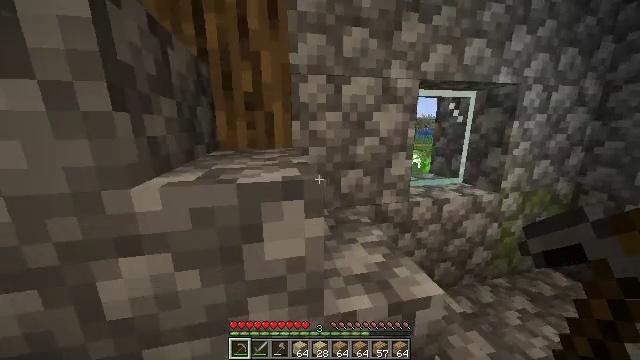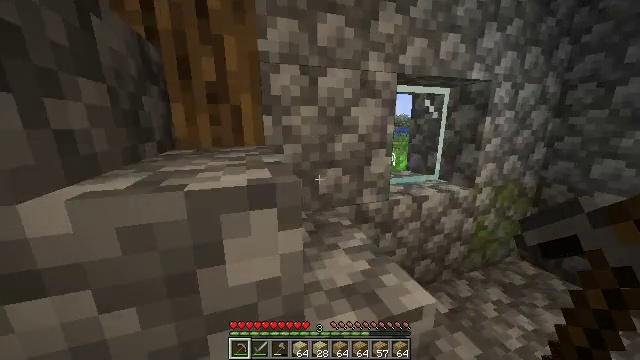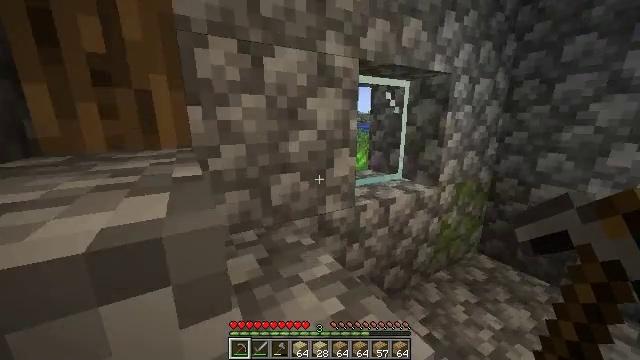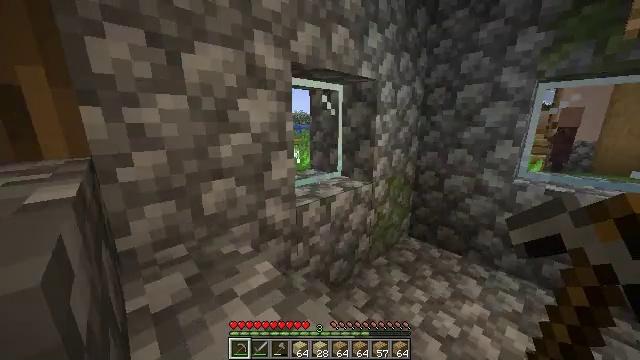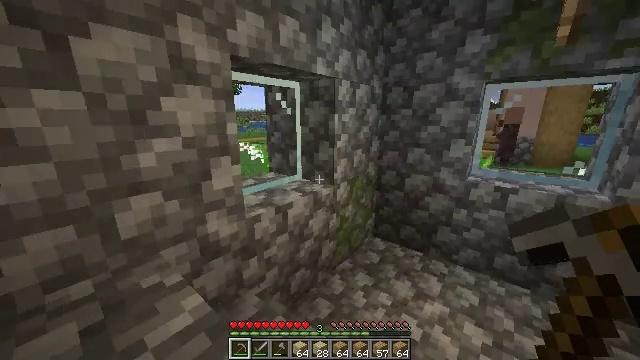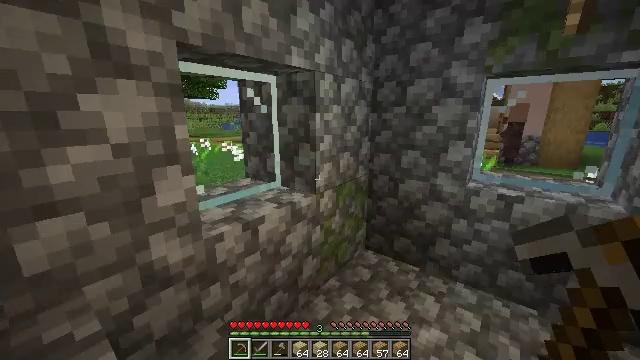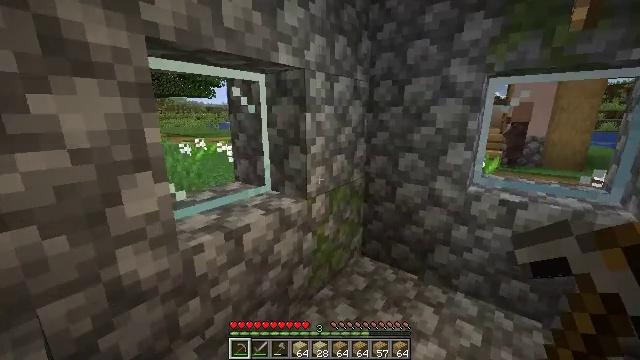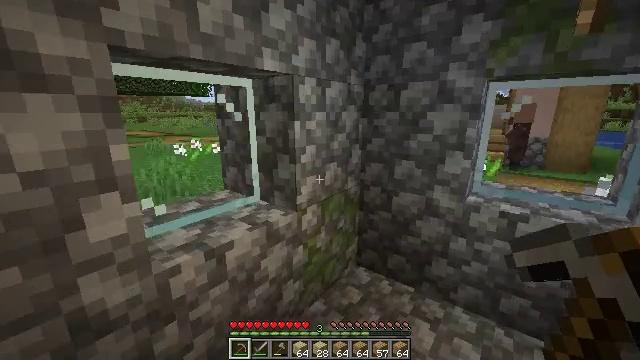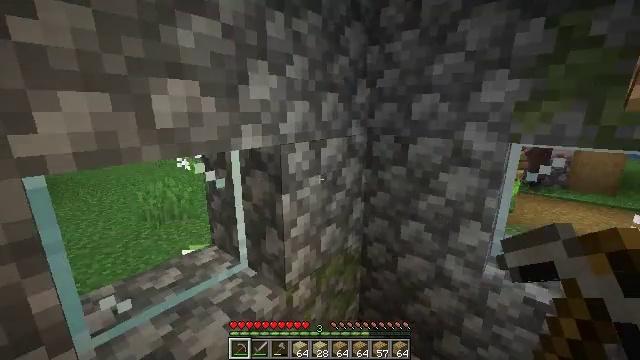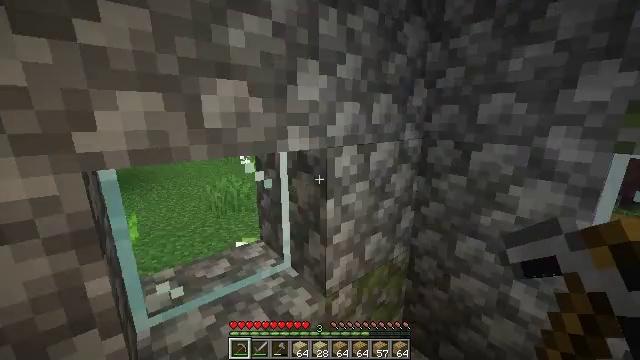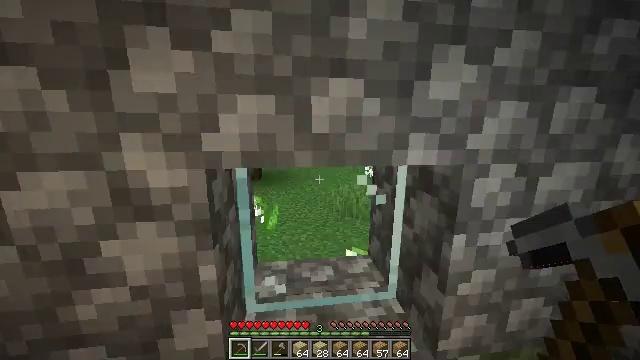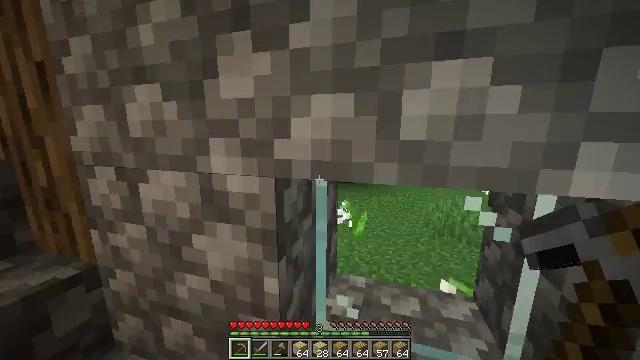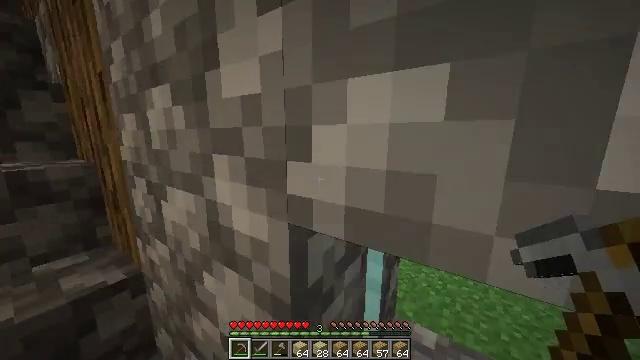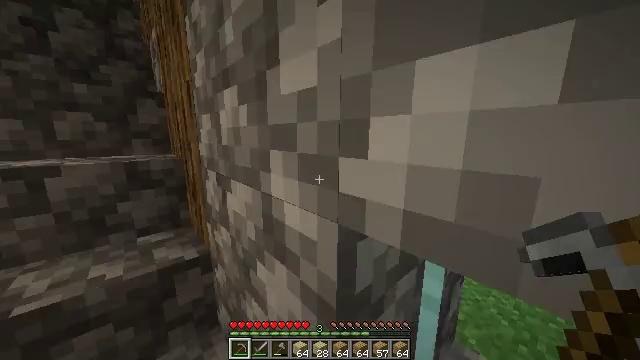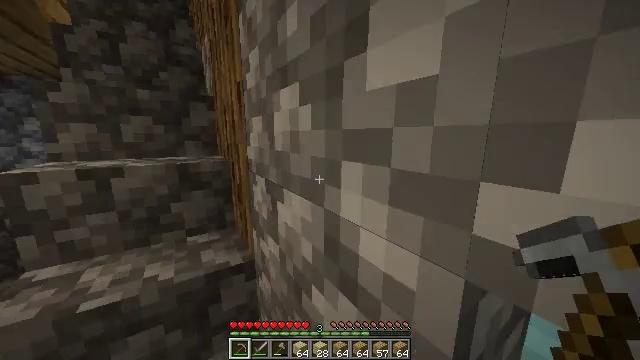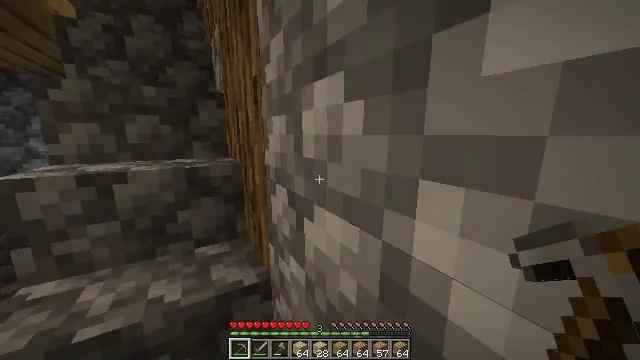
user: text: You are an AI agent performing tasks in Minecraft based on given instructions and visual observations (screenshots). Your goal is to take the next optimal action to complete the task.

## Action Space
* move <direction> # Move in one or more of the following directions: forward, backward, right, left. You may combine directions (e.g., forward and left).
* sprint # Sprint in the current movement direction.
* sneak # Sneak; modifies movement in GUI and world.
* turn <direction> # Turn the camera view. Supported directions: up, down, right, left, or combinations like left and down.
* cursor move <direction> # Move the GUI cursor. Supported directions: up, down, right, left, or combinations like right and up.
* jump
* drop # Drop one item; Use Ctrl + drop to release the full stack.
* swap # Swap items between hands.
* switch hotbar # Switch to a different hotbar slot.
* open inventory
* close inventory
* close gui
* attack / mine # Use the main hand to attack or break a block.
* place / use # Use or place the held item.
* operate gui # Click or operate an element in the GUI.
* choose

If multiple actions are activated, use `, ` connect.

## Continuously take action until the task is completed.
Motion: motion action
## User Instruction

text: Attack the white bed to collect it.
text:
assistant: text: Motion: move forward, sprint, turn right
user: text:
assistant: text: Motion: move forward, sprint, turn right
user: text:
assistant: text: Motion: move forward, sprint, turn right
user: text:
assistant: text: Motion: move forward, sprint, turn right
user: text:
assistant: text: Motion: move forward, sprint, turn right
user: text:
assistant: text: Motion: move forward, sprint
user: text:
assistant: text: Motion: move forward, sprint
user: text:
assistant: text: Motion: move forward, sprint, turn left
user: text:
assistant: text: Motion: move forward, sprint, turn left
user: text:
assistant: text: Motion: move forward, sprint, turn left and up
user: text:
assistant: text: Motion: move forward, sprint, turn left and up
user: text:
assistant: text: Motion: move forward, sprint, turn left
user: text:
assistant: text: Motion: move forward, sprint, turn left
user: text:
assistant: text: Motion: move forward, sprint, turn left
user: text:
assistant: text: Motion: move forward, sprint, turn left
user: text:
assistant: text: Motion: move forward, sprint, turn left
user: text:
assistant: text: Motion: move forward, sprint
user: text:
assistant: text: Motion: move forward, sprint, turn left
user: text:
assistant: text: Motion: move forward, sprint
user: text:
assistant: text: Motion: move forward, sprint
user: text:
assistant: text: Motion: move forward, sprint
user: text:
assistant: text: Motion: move forward, sprint, turn left
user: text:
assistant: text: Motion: move forward, sprint, turn left and up
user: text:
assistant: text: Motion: move forward, sprint, turn left
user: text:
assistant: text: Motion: move forward, sprint
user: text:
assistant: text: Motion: move forward, sprint, turn left
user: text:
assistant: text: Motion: move forward, sprint, turn left
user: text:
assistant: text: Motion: move forward, sprint, turn left
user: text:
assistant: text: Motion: move forward, sprint
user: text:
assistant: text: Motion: move forward, sprint